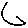
Label: moon